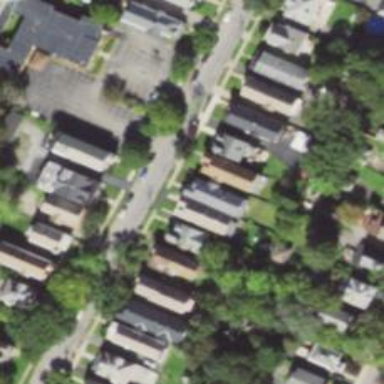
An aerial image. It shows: Residential road.